Aerial crown-view tile of a tropical tree (Barro Colorado Island, Panama), acquired 20240611:
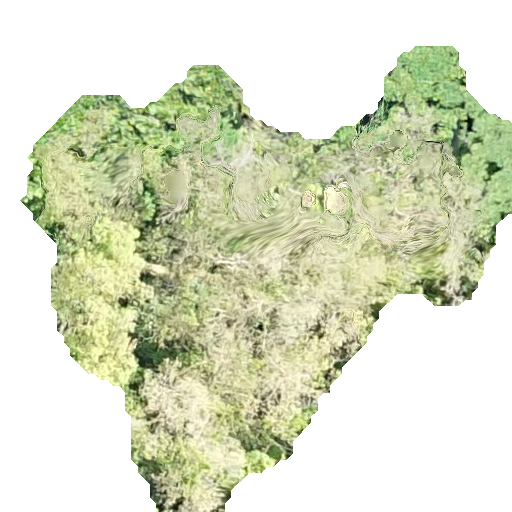
Species: Terminalia oblonga
GBIF accepted scientific name: Terminalia oblonga
Crown area: 214.849 m²